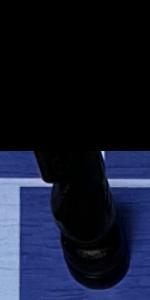
Label: Knight_Black